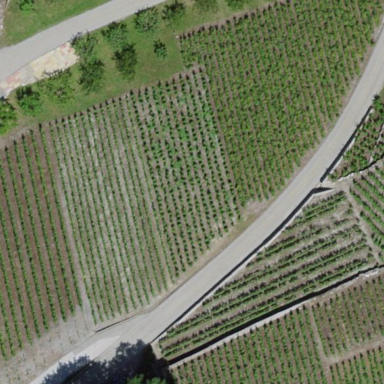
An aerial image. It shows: Vineyard growing grapes.